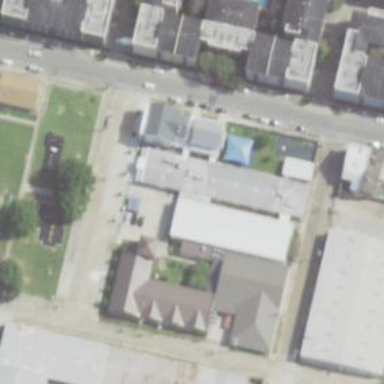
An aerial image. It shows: School.